Field crop: tomato
Growth stage: 2
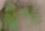
Species: solanum